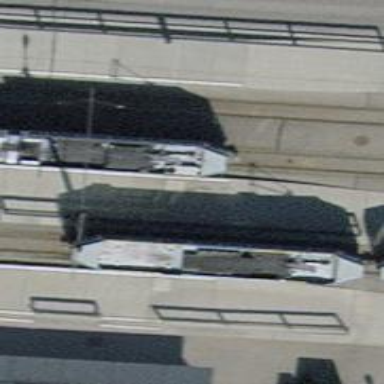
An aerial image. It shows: Tram stop for public transport.